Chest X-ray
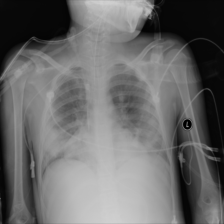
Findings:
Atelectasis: negative
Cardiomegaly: negative
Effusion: negative
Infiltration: positive
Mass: negative
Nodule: negative
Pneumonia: negative
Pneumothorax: negative
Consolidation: negative
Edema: negative
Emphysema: negative
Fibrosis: negative
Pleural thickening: negative
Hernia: negative